Question: I AM getting an error while opening blogengine.net 2.0 in visual studio 2010 designer view.It is showing the master page error.
But while executing the page it is loading correctly.

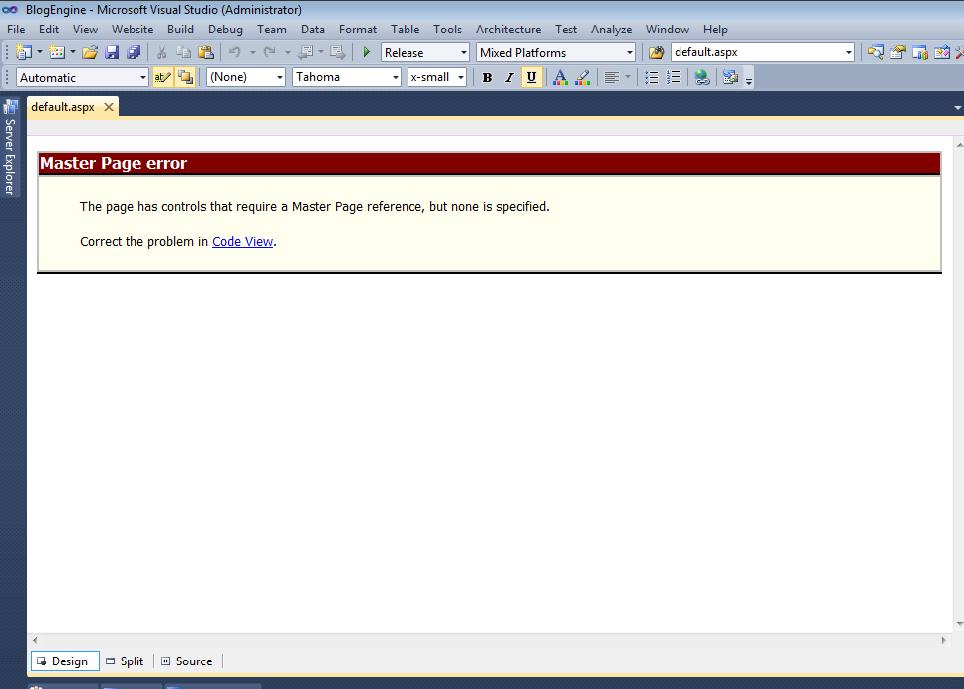
Answer: You have a similar problem to <URL>.
This has to do with the fact that BlogEngine.net is setting the Master Page in the PreInit event of the page's base class (<URL>. It does this based on the theme you have chosen. Because of that, at design time VS can't figure out what the master page is.
You could set a default master page file in the web.config '<pages>' directive, as in the answer to the question above. The master page file you use would be based on the theme you are using (/themes/yourtheme/site.master).